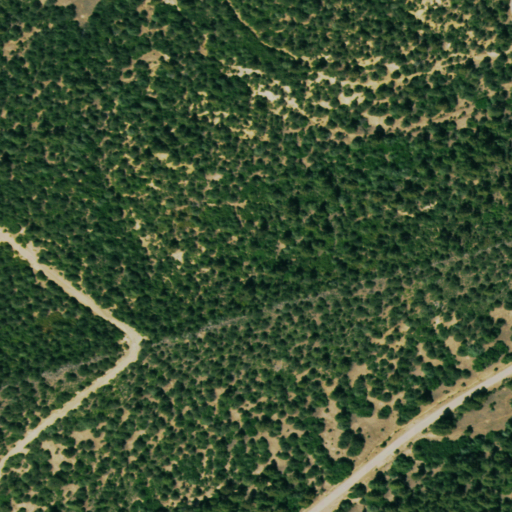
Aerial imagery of ridge(s) in Colorado named Small Dyke containing evergreen forest and shrub